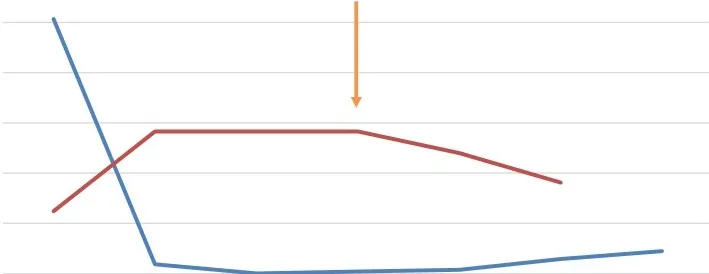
B; Correction of hyperthyroid state with decline in free T4 and recovery of TSH following initiation of steroid therapy (orange arrow).
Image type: chart (chart)